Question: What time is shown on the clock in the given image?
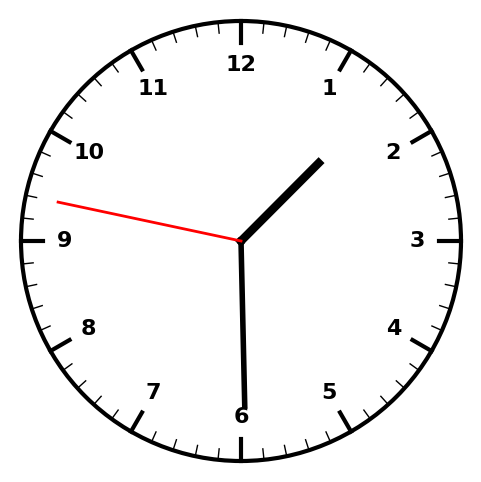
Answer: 01:29:47